Question: As in the tutorial "<URL>" by Enrico Zimuel shown, the basic ZF2 MVC events structure looks like this:

<URL>.
Now I'm reading the Apigility "<URL>" documentation, that says:
> In order to achieve integration to the ZF2 MVC lifecycle for authentication, 'zf-mvc-auth' wires in 4 listeners that then propagate their own events. Each of these listeners are registered within the event 'MvcEvent::EVENT_ROUTE' at different priorities.
Two point are unclear for me:
- "Each of these listeners are registered 'MvcEvent::EVENT_ROUTE'" -- "Nested events"? What does this mean?- " 'MvcEvent::EVENT_ROUTE' " -- Is the events priorities hierarchy "nested" / not straight-line? Is it multidimensional?
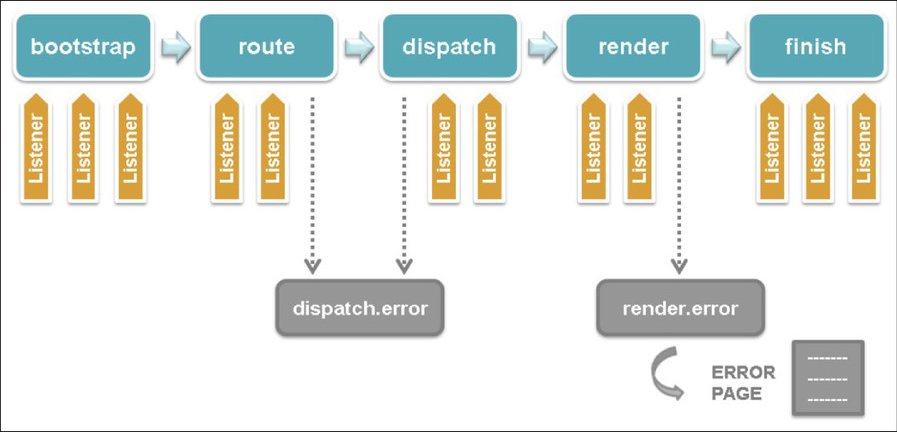
Answer: You would attach listeners or events; these listeners would be ordered by their .
When the event is triggered (say event 'MvcEvent::EVENT_ROUTE') the listeners that are registered would execute one-by-one, starting with the listener with the highest priority through to the lowest.
"Nested events" or "propagate their own events" would be where one of these listeners another event. An example of this is <URL>, where 'MvcEvent::EVENT_RENDER_ERROR' is triggered when a rendering error occurs.